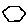
Label: hexagon